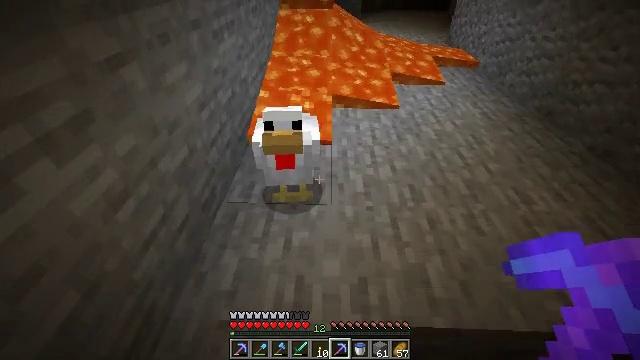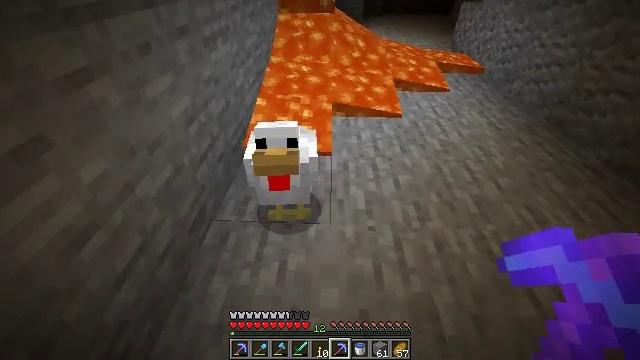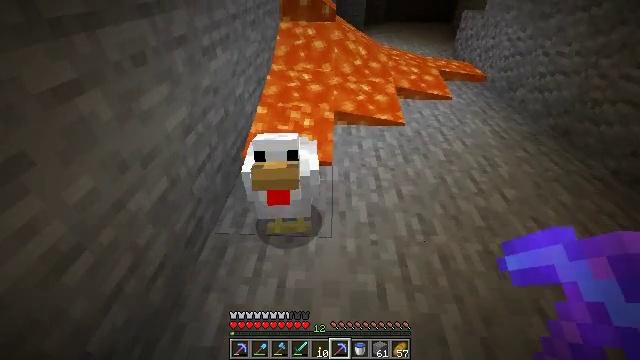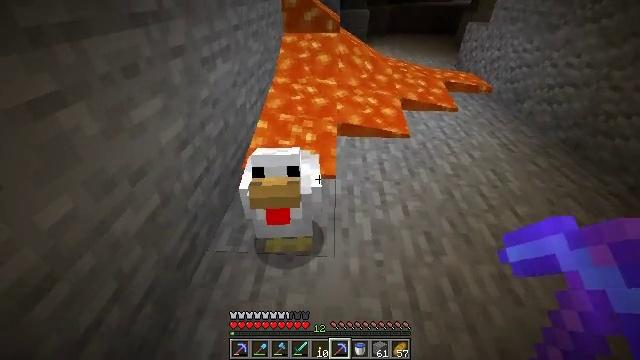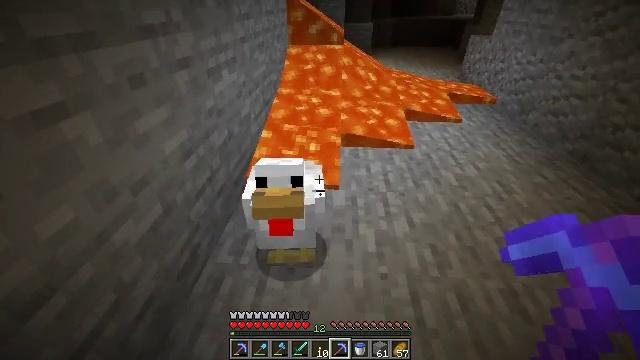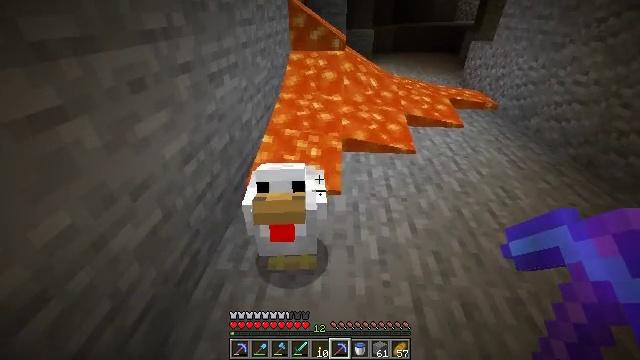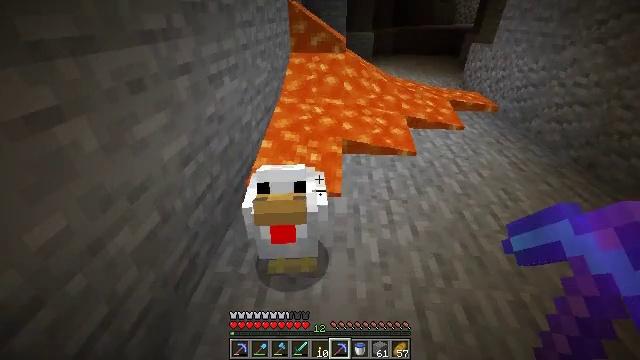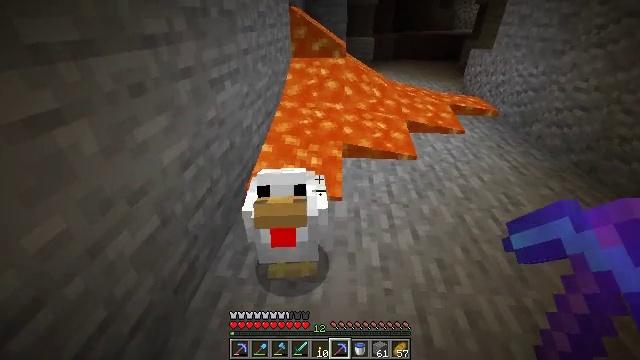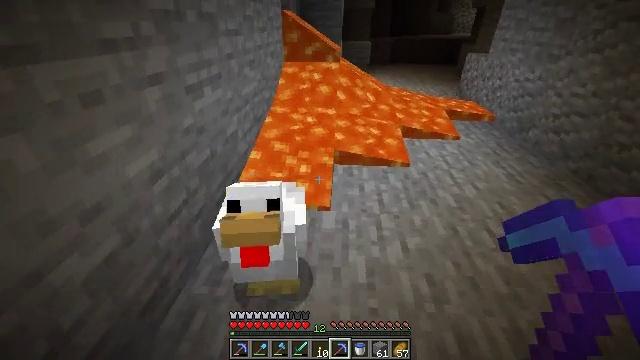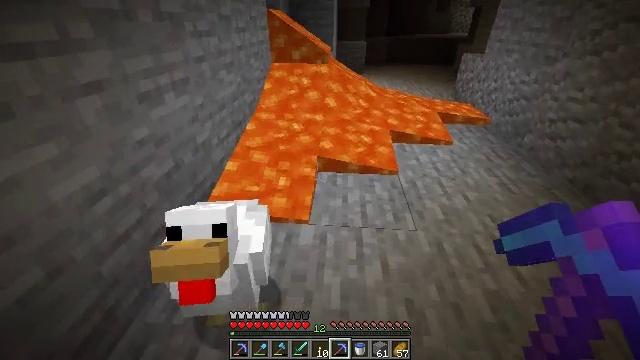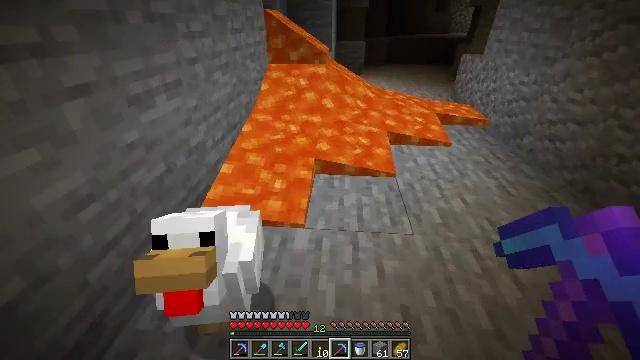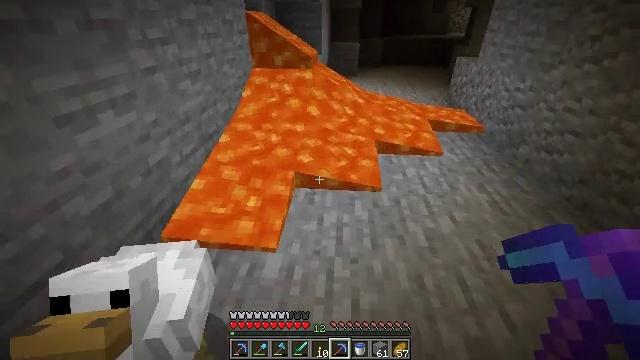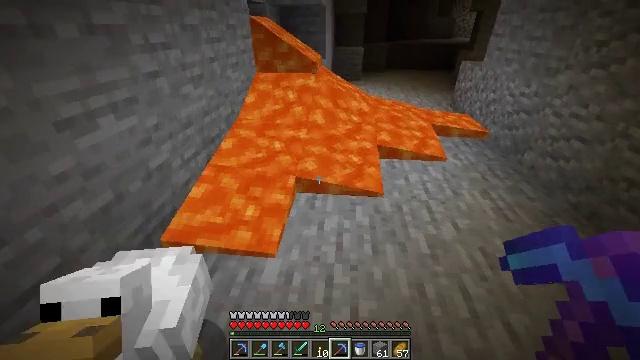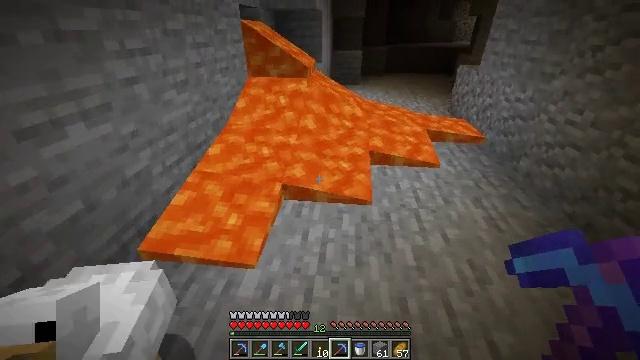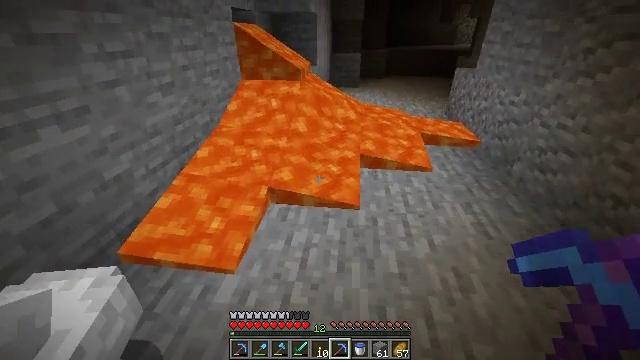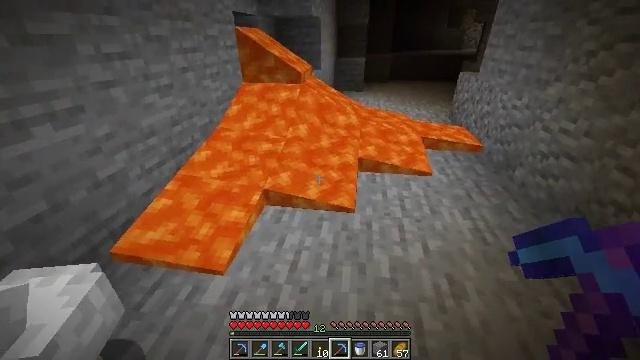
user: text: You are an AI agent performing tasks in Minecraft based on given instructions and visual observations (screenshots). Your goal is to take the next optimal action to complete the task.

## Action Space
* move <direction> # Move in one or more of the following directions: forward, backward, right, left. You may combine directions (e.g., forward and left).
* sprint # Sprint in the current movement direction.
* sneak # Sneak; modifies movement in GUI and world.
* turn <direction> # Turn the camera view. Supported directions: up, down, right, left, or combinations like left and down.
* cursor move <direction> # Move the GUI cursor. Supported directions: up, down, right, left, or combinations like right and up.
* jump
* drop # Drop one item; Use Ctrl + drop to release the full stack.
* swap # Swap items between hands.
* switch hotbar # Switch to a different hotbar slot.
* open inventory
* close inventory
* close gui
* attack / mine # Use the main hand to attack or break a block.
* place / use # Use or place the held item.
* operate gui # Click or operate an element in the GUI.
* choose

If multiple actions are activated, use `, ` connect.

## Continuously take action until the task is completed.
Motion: motion action
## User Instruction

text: Remove a stone from the inventory.
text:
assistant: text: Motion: move forward
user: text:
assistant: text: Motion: turn up
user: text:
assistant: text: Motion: turn up
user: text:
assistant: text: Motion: turn up
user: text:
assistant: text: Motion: turn up
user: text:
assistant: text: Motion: no_op
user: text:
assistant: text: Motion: move forward and move right
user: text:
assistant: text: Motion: move forward and move right
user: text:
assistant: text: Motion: move forward and move right
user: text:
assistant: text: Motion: move forward and move right
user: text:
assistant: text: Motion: move forward and move right
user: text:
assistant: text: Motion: move right, turn left
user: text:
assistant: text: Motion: move right
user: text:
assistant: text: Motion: no_op
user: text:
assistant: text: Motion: turn left
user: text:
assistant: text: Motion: turn left
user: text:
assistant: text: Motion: turn left and up
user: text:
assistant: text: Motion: turn left and up
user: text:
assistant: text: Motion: turn left and up
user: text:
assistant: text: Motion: turn left and up
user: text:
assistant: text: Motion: turn left and up
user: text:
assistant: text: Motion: turn left and up
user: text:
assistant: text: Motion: no_op
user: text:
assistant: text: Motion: no_op
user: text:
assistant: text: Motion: no_op
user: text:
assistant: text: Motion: open inventory
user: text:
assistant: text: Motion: open inventory
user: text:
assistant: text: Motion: open inventory
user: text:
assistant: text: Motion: no_op
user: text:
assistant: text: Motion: cursor move right